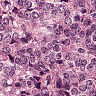
Metastatic tissue present: yes